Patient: sex M, age 81
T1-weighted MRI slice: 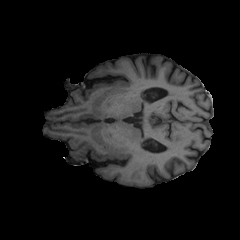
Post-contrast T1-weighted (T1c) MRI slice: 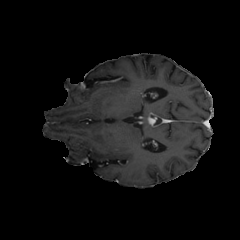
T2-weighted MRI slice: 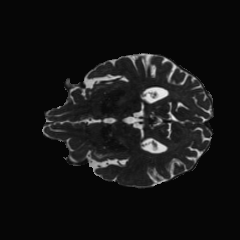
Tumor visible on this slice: no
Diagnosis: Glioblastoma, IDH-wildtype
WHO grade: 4